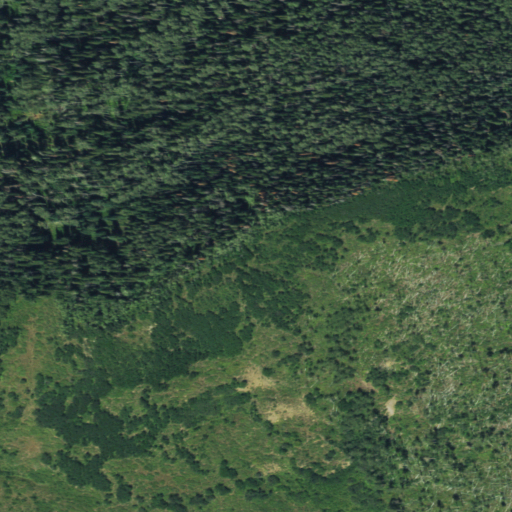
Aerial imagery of mountain in Colorado named Two Peak containing deciduous forest, mixed forest, evergreen forest, and shrub